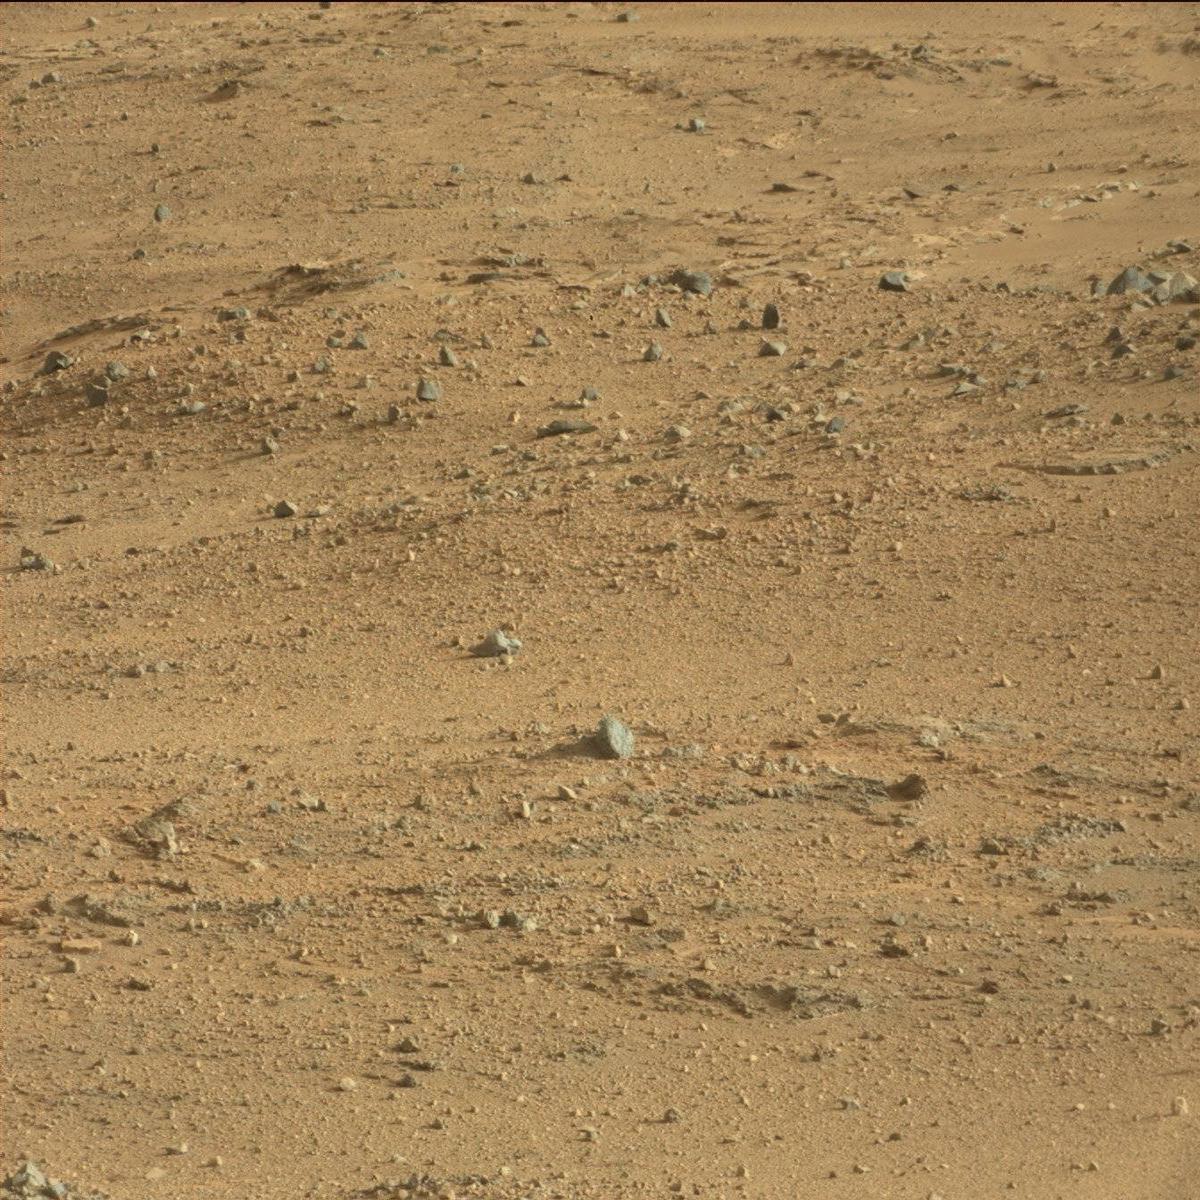
Terrain classes present: Bedrock, Rock, Sand / Soil